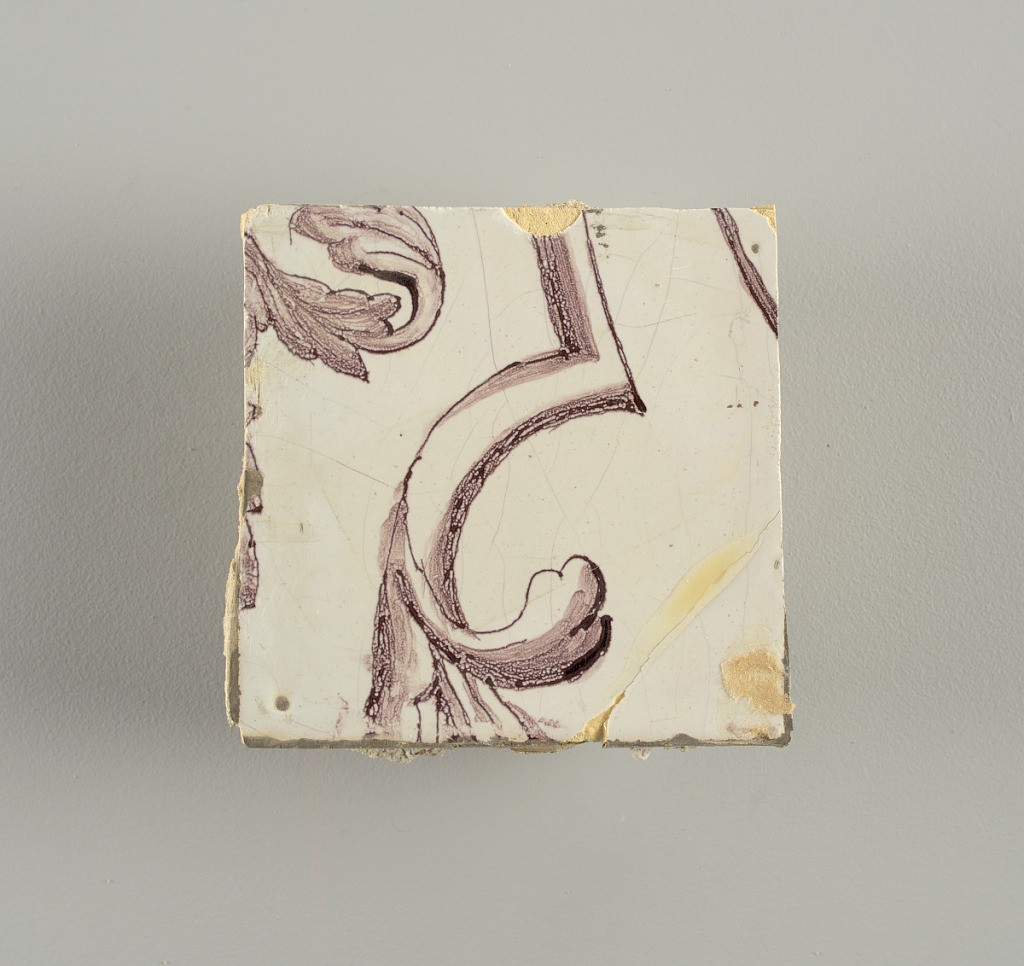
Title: Wall facing
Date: ca. 1725
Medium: Tin-glazed earthenware, underglaze
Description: Horizontal rectangle.  Thirty-seven tiles wide and twenty-one high with opening for door or window nineteen and one-half tiles high and twelve wide.  To left and right of opening, centered canopy above. Left, woman representing Hope, right, a sculputure urn.  Centered above opening, a mascaron.  Arabesque design of foliage.